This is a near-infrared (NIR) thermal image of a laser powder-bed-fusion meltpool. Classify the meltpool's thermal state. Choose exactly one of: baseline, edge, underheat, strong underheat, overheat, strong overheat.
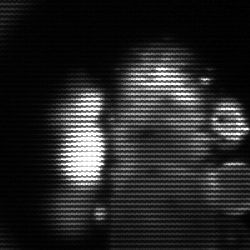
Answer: strong underheat